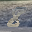
Label: 8